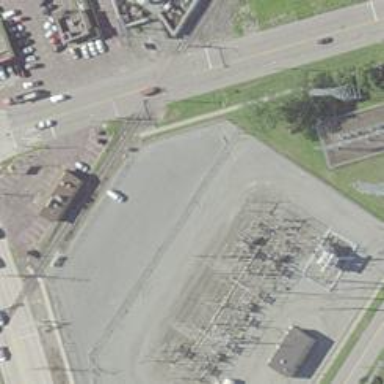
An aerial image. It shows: Switch used for power control.